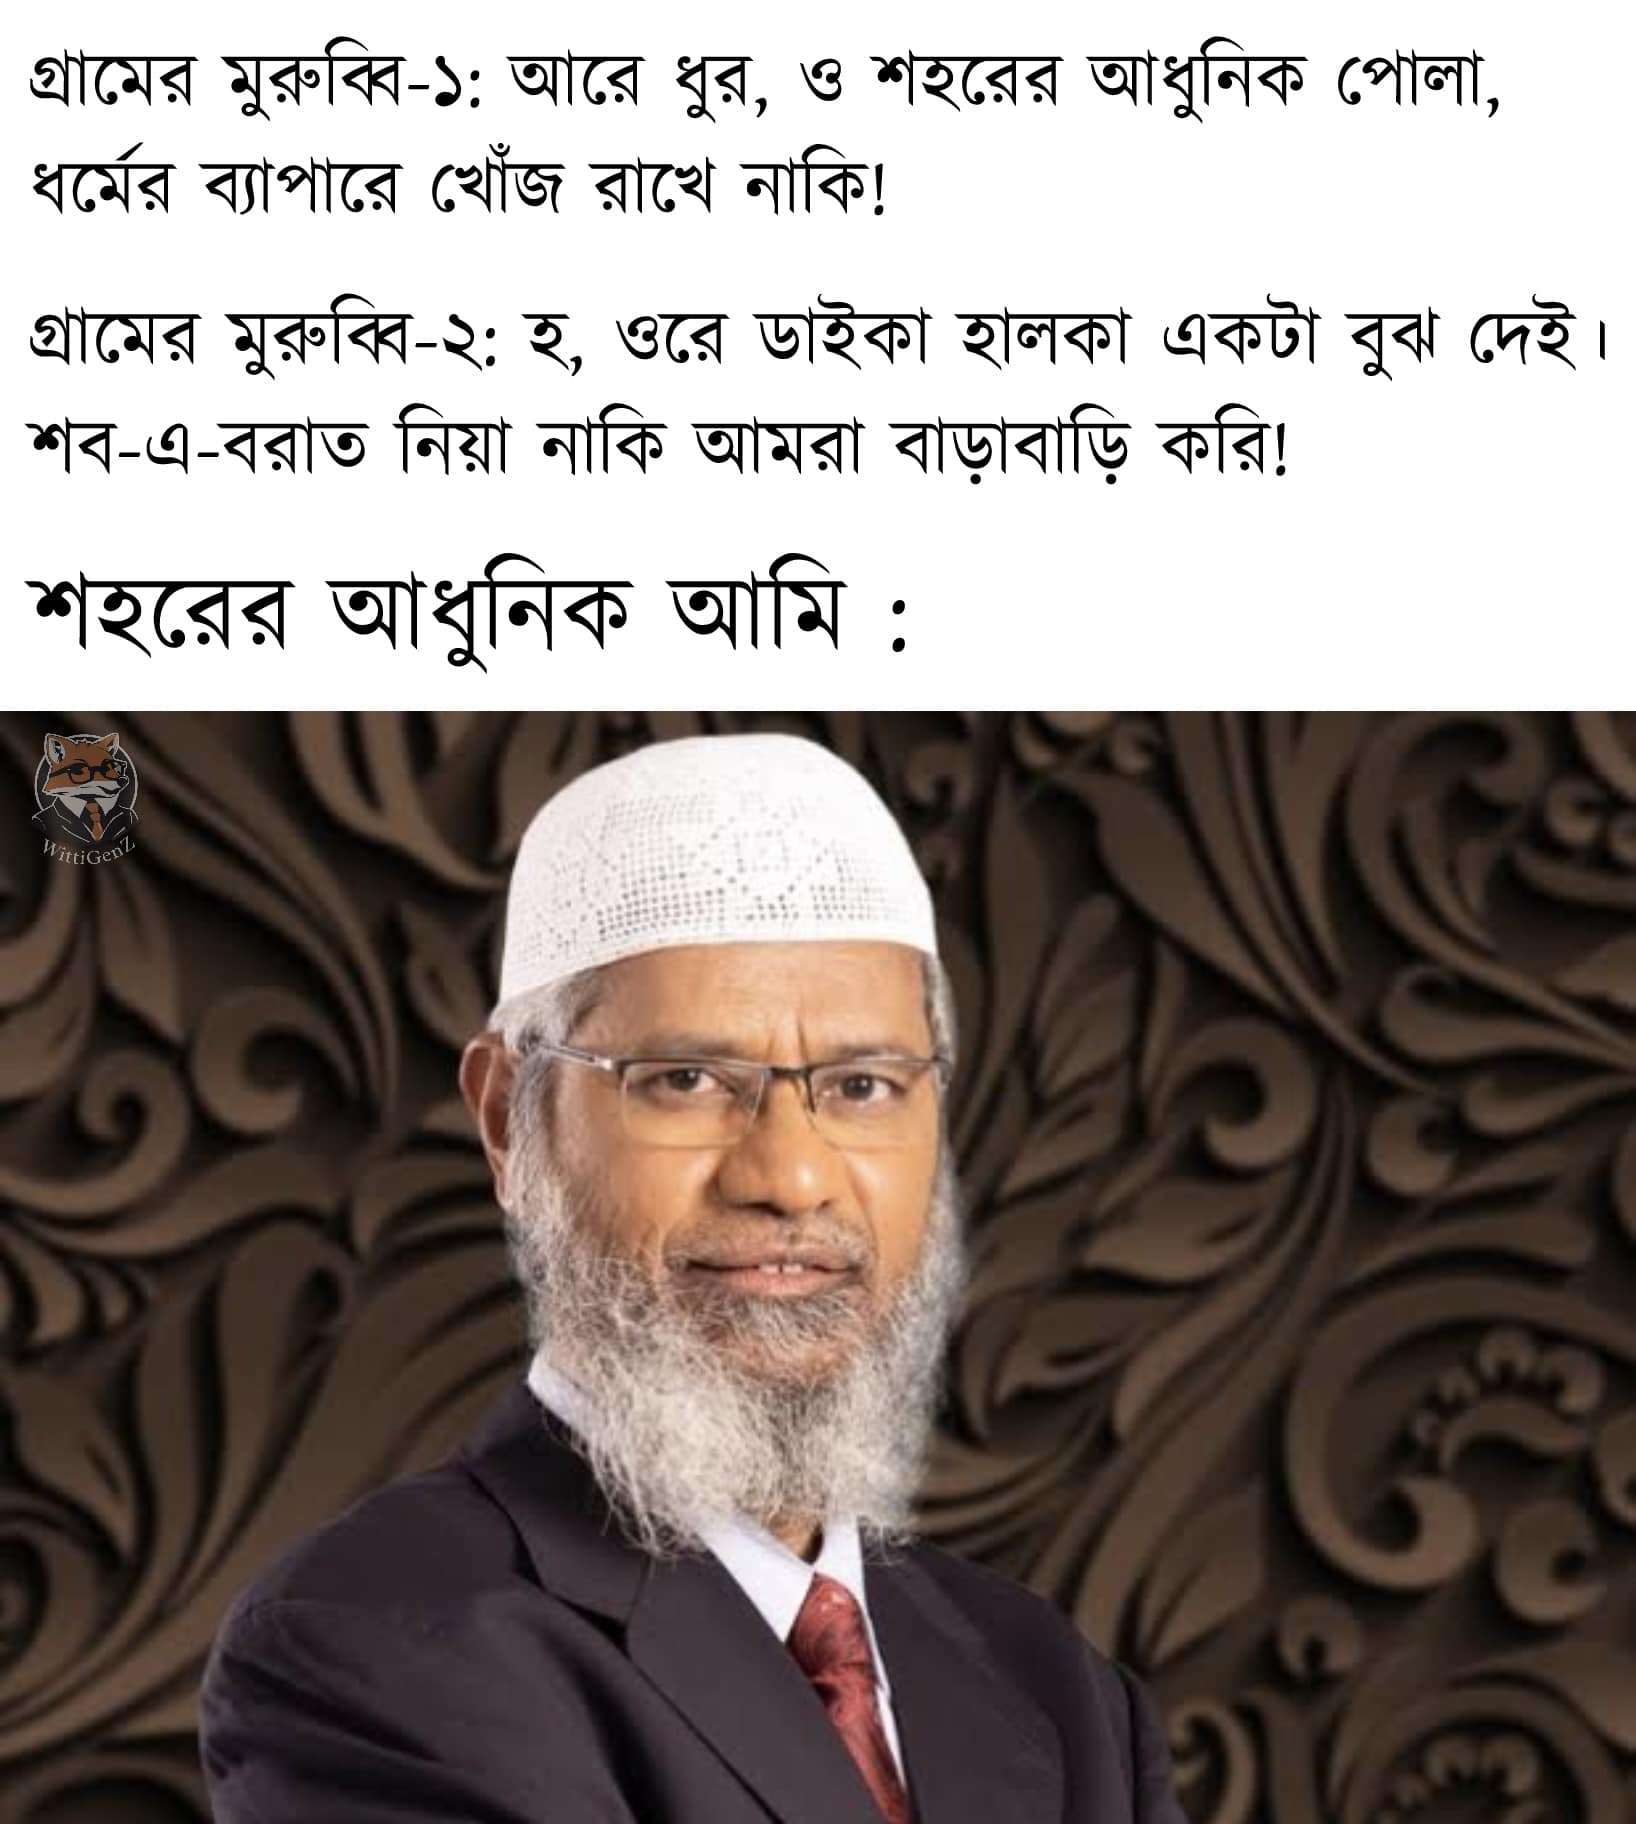
Text: গ্রামের মুরুব্বি ১ আরে ধুর ও শহরের আধুনিক পোলা ধর্মের ব্যাপারে খোঁজ রাখে নাকি গ্রামের মুরুব্বি ২ হ ওরে ডাইকা হালকা একটা বুঝ দেই শব এ বরাত নিয়া নাকি আমরা বাড়াবাড়ি করি  শহরের আধুনিক আমি
Label: Non Hate